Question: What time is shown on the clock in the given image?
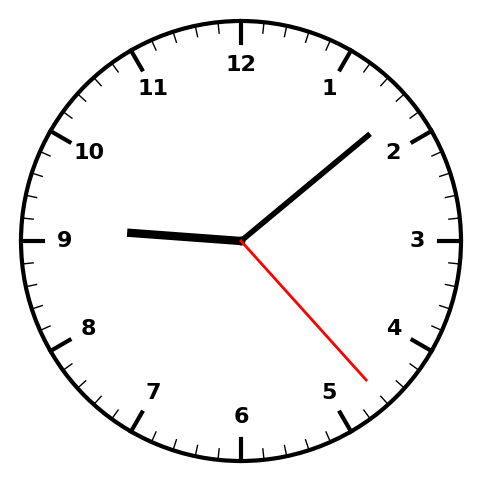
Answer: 09:08:23